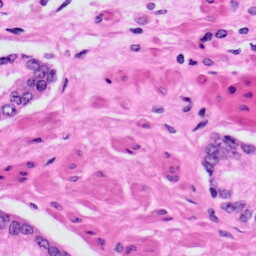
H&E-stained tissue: Prostate